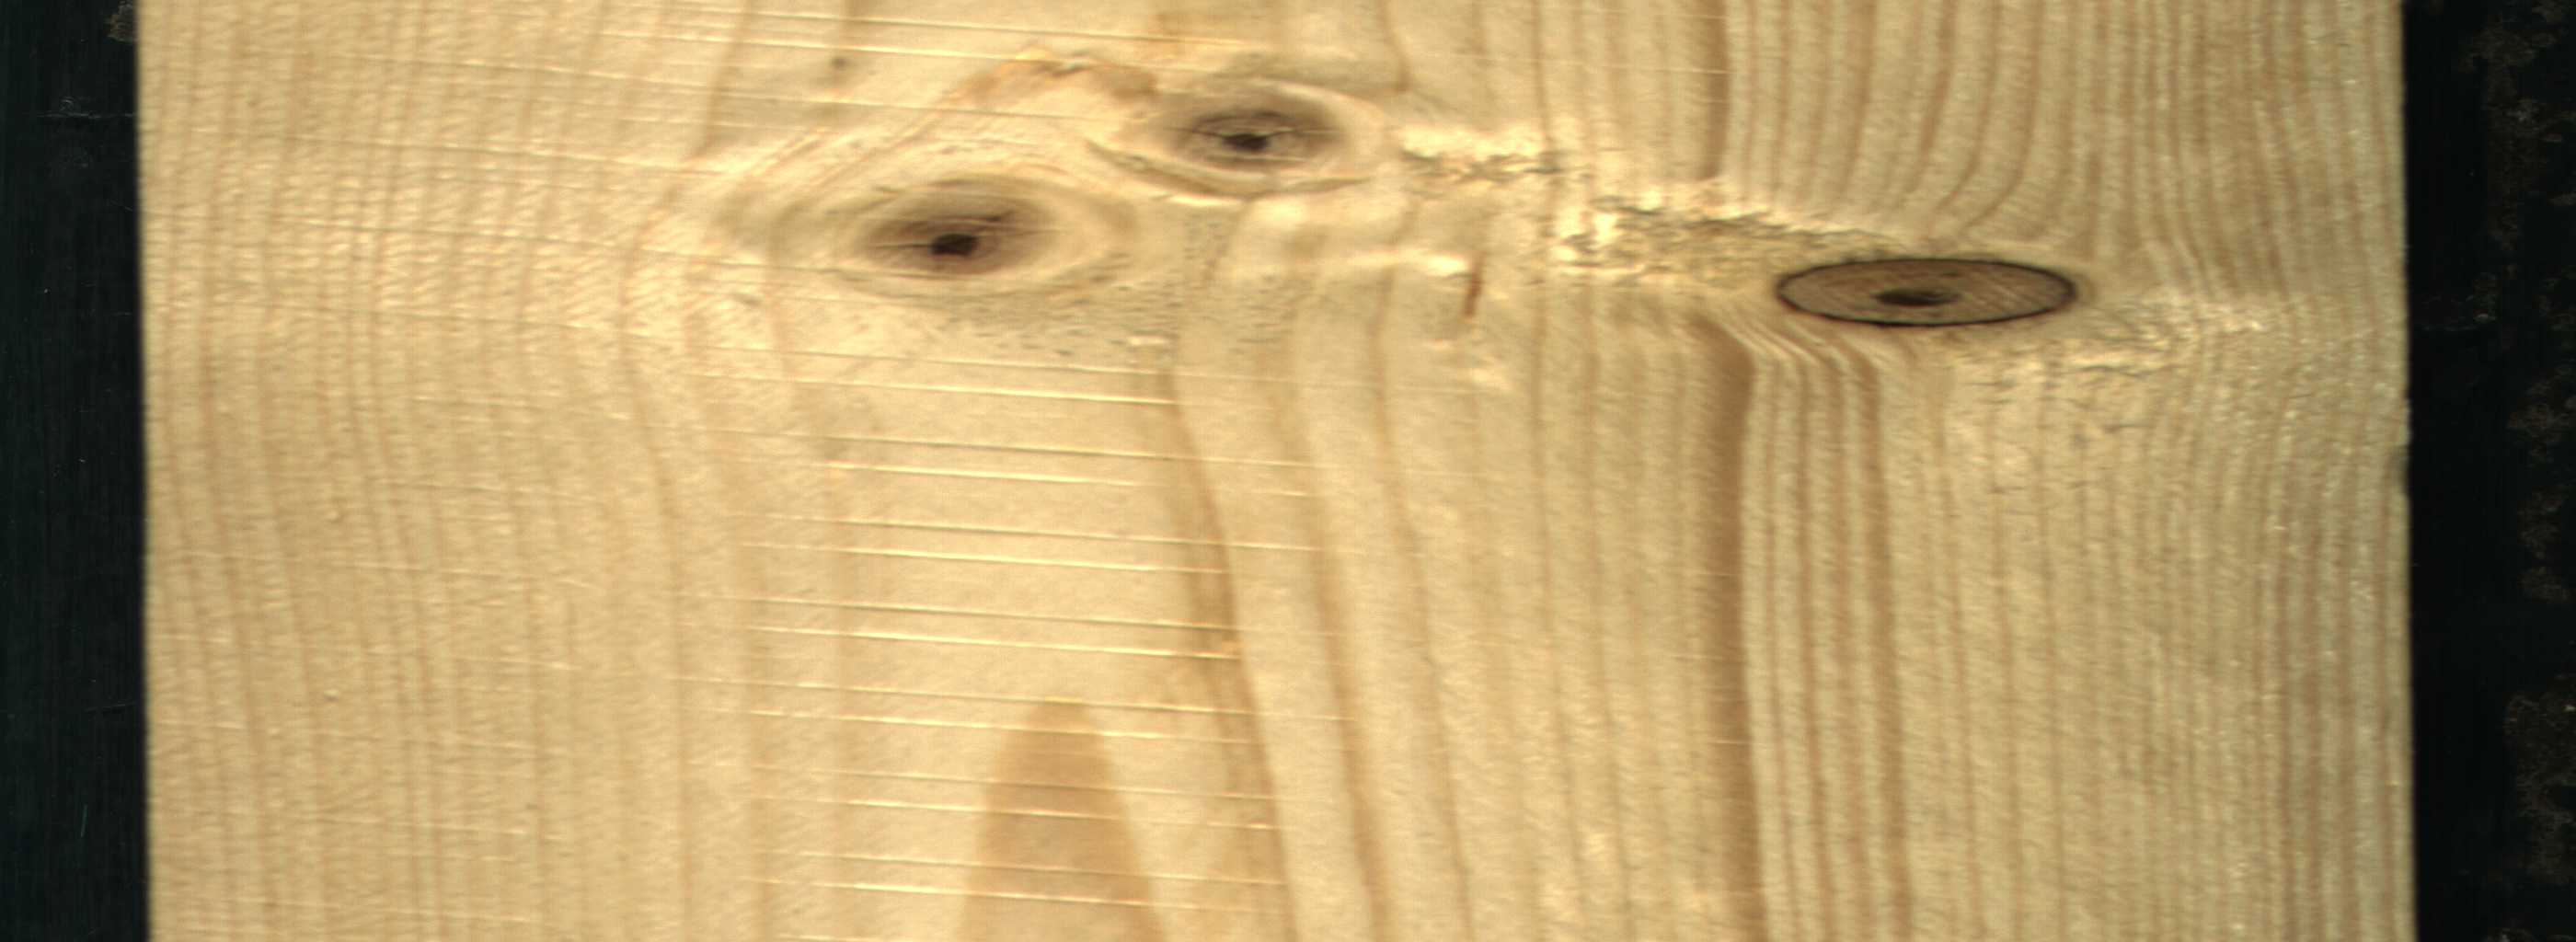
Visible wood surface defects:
knot_with_crack
knot_with_crack
Dead_Knot